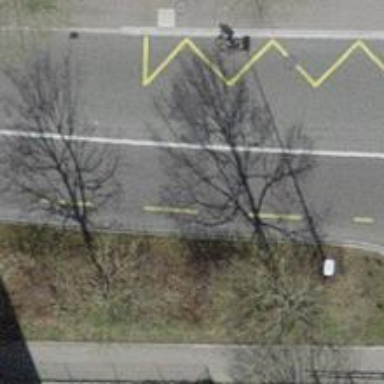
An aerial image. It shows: Bus stop with designated stop position for public transport.